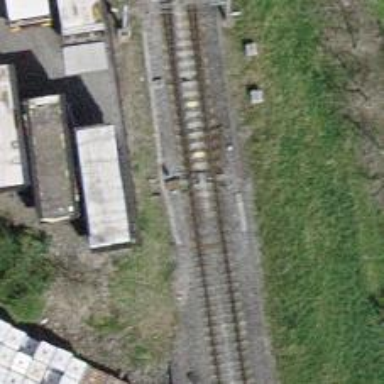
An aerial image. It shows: Single-track electrified railway with contact line.